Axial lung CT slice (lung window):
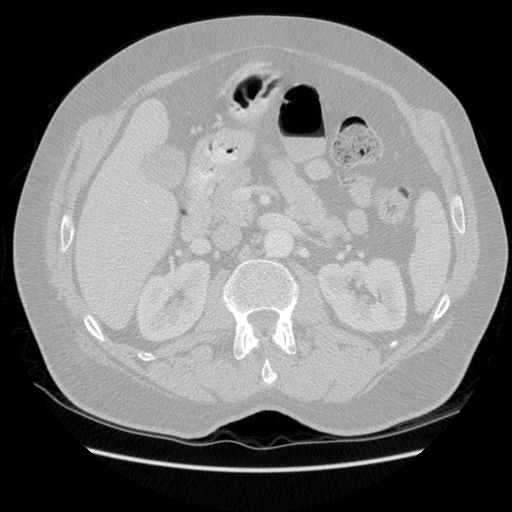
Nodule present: no